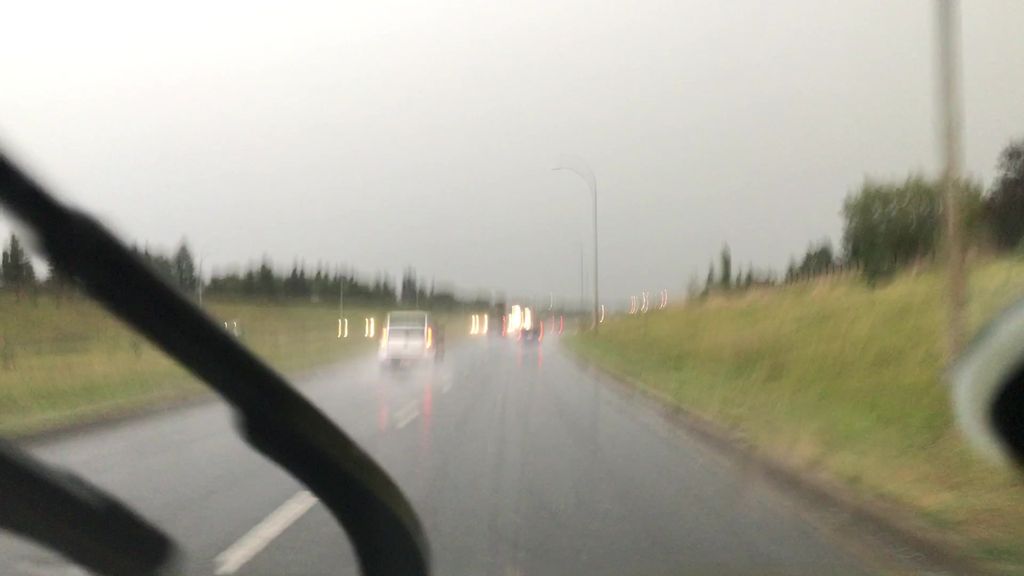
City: edmonton